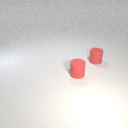
small red rubber cylinder to the left of small red rubber cylinder